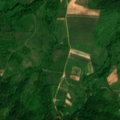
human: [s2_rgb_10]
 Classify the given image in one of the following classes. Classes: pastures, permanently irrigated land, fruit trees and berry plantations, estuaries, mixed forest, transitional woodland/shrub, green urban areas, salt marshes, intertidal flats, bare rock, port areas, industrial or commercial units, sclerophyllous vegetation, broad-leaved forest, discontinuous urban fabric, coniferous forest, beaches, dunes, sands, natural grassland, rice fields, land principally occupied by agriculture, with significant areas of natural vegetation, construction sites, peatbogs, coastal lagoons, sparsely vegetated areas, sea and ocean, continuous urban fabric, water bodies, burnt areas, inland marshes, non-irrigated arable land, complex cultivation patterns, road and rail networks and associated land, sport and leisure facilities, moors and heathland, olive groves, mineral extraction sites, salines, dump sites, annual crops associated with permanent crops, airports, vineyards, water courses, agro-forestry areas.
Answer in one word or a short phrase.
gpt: complex cultivation patterns, land principally occupied by agriculture, with significant areas of natural vegetation, broad-leaved forest